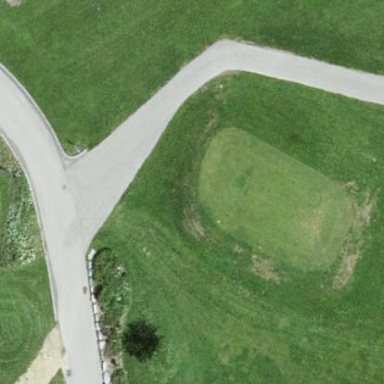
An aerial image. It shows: Grass area designated as golf tee.